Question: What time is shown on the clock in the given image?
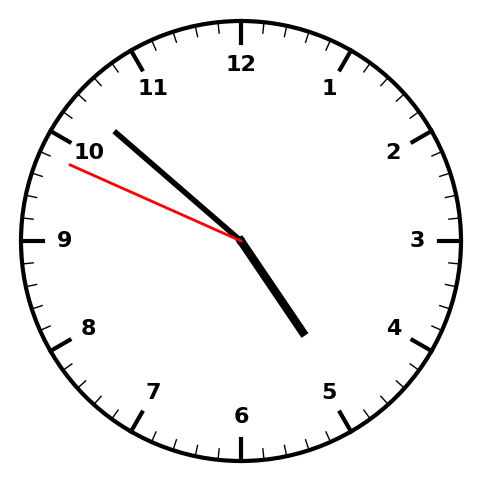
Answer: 04:51:49